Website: lowes
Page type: payment
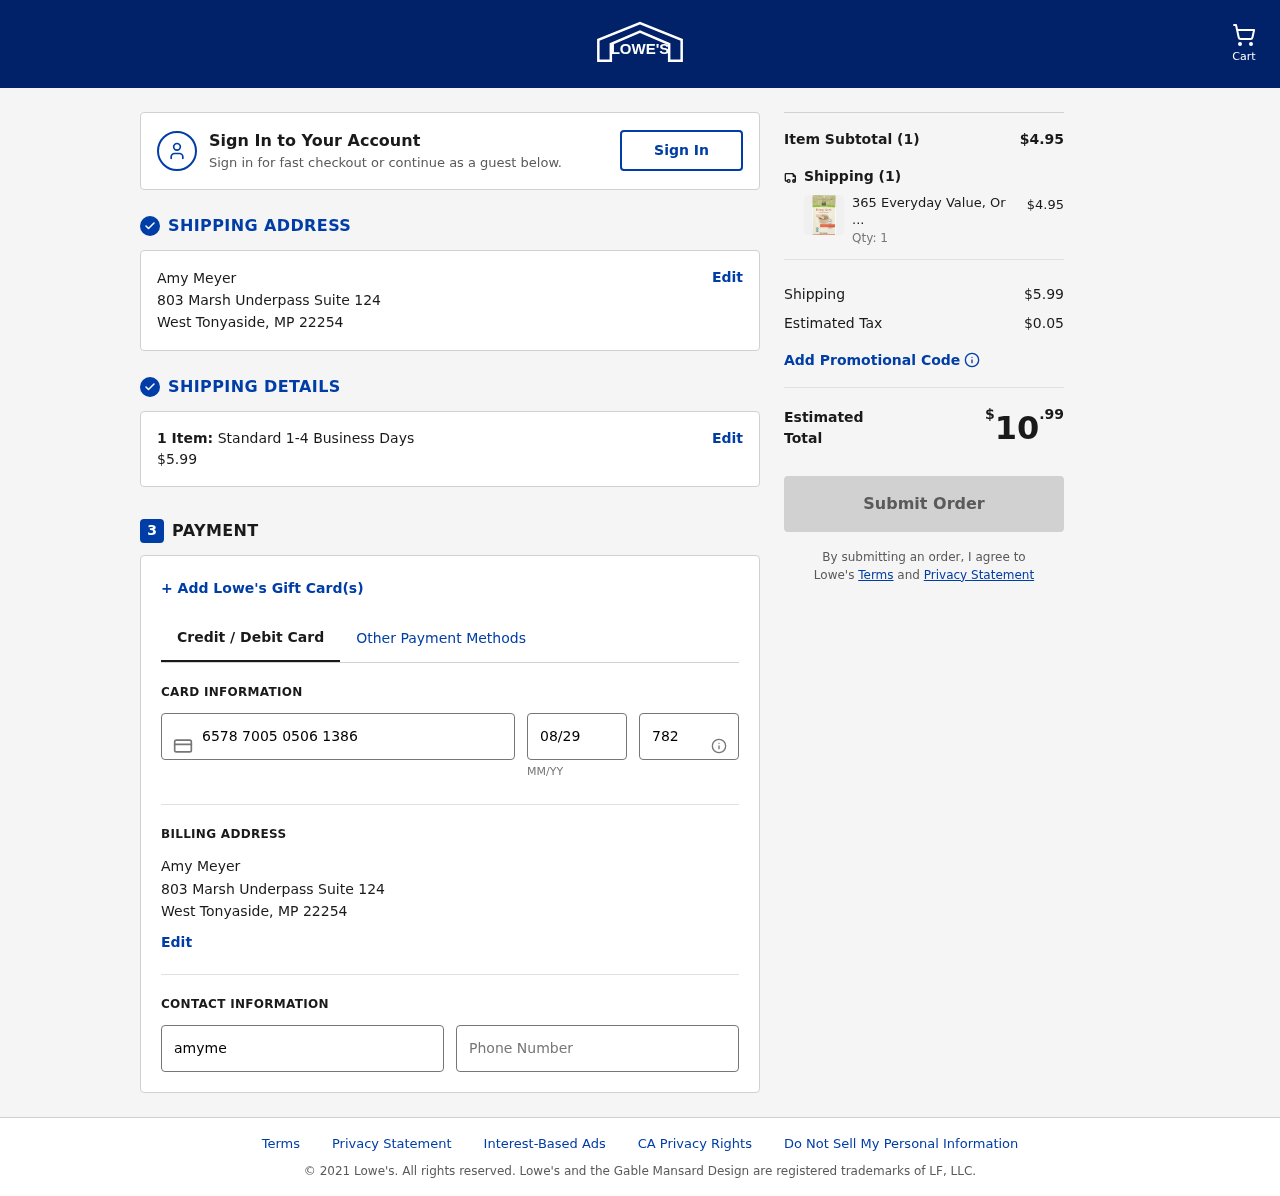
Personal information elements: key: PII_CARD_CVV
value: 782
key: PII_CARD_EXPIRY
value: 08/29
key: PII_CARD_NUMBER
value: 6578 7005 0506 1386
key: PII_CITY
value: West Tonyaside
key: PII_EMAIL
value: amymeyer@yahoo.com
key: PII_FULLNAME
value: Amy Meyer
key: PII_PHONE
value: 7713985546
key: PII_POSTCODE
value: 22254
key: PII_STATE_ABBR
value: MP
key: PII_STREET
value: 803 Marsh Underpass Suite 124
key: PII_FULLNAME2
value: Amy Meyer
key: PII_STREET2
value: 803 Marsh Underpass Suite 124
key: PII_CITY2
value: West Tonyaside
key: PII_STATE_ABBR2
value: MP
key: PII_POSTCODE2
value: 22254
Product elements: key: PRODUCT1_NAME
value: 365 Everyday Value, Organic Hemp Seed, 4 oz
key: PRODUCT1_PRICE
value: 4.95
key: PRODUCT1_QUANTITY
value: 1
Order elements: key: ORDER_NUM_ITEMS
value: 1
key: ORDER_SHIPPING_COST
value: $5.99
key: ORDER_NUM_ITEMS2
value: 1
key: ORDER_SUBTOTAL
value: $4.95
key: ORDER_NUM_ITEMS3
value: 1
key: ORDER_SHIPPING_COST2
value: $5.99
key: ORDER_TAX
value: $0.05
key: ORDER_TOTAL
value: $10.99